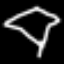
Label: diamond